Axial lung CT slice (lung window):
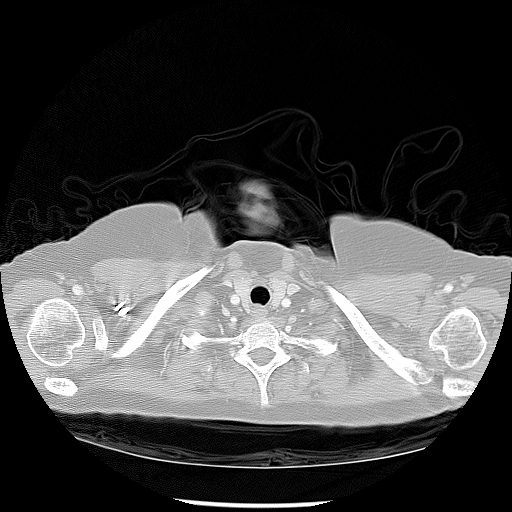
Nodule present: no